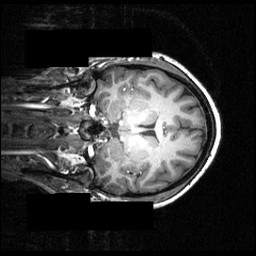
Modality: T1w
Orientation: coronal
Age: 24
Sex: female
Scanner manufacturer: siemens
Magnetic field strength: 3.951 T
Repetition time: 1.5 s
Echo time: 0.00335 s